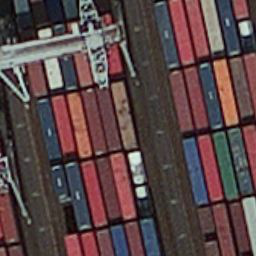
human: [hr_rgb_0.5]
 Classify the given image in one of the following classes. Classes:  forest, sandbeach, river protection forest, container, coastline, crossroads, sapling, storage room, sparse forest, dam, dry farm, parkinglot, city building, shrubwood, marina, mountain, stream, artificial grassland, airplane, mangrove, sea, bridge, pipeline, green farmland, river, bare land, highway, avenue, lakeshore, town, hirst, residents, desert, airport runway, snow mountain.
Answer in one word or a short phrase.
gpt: container